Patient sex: F
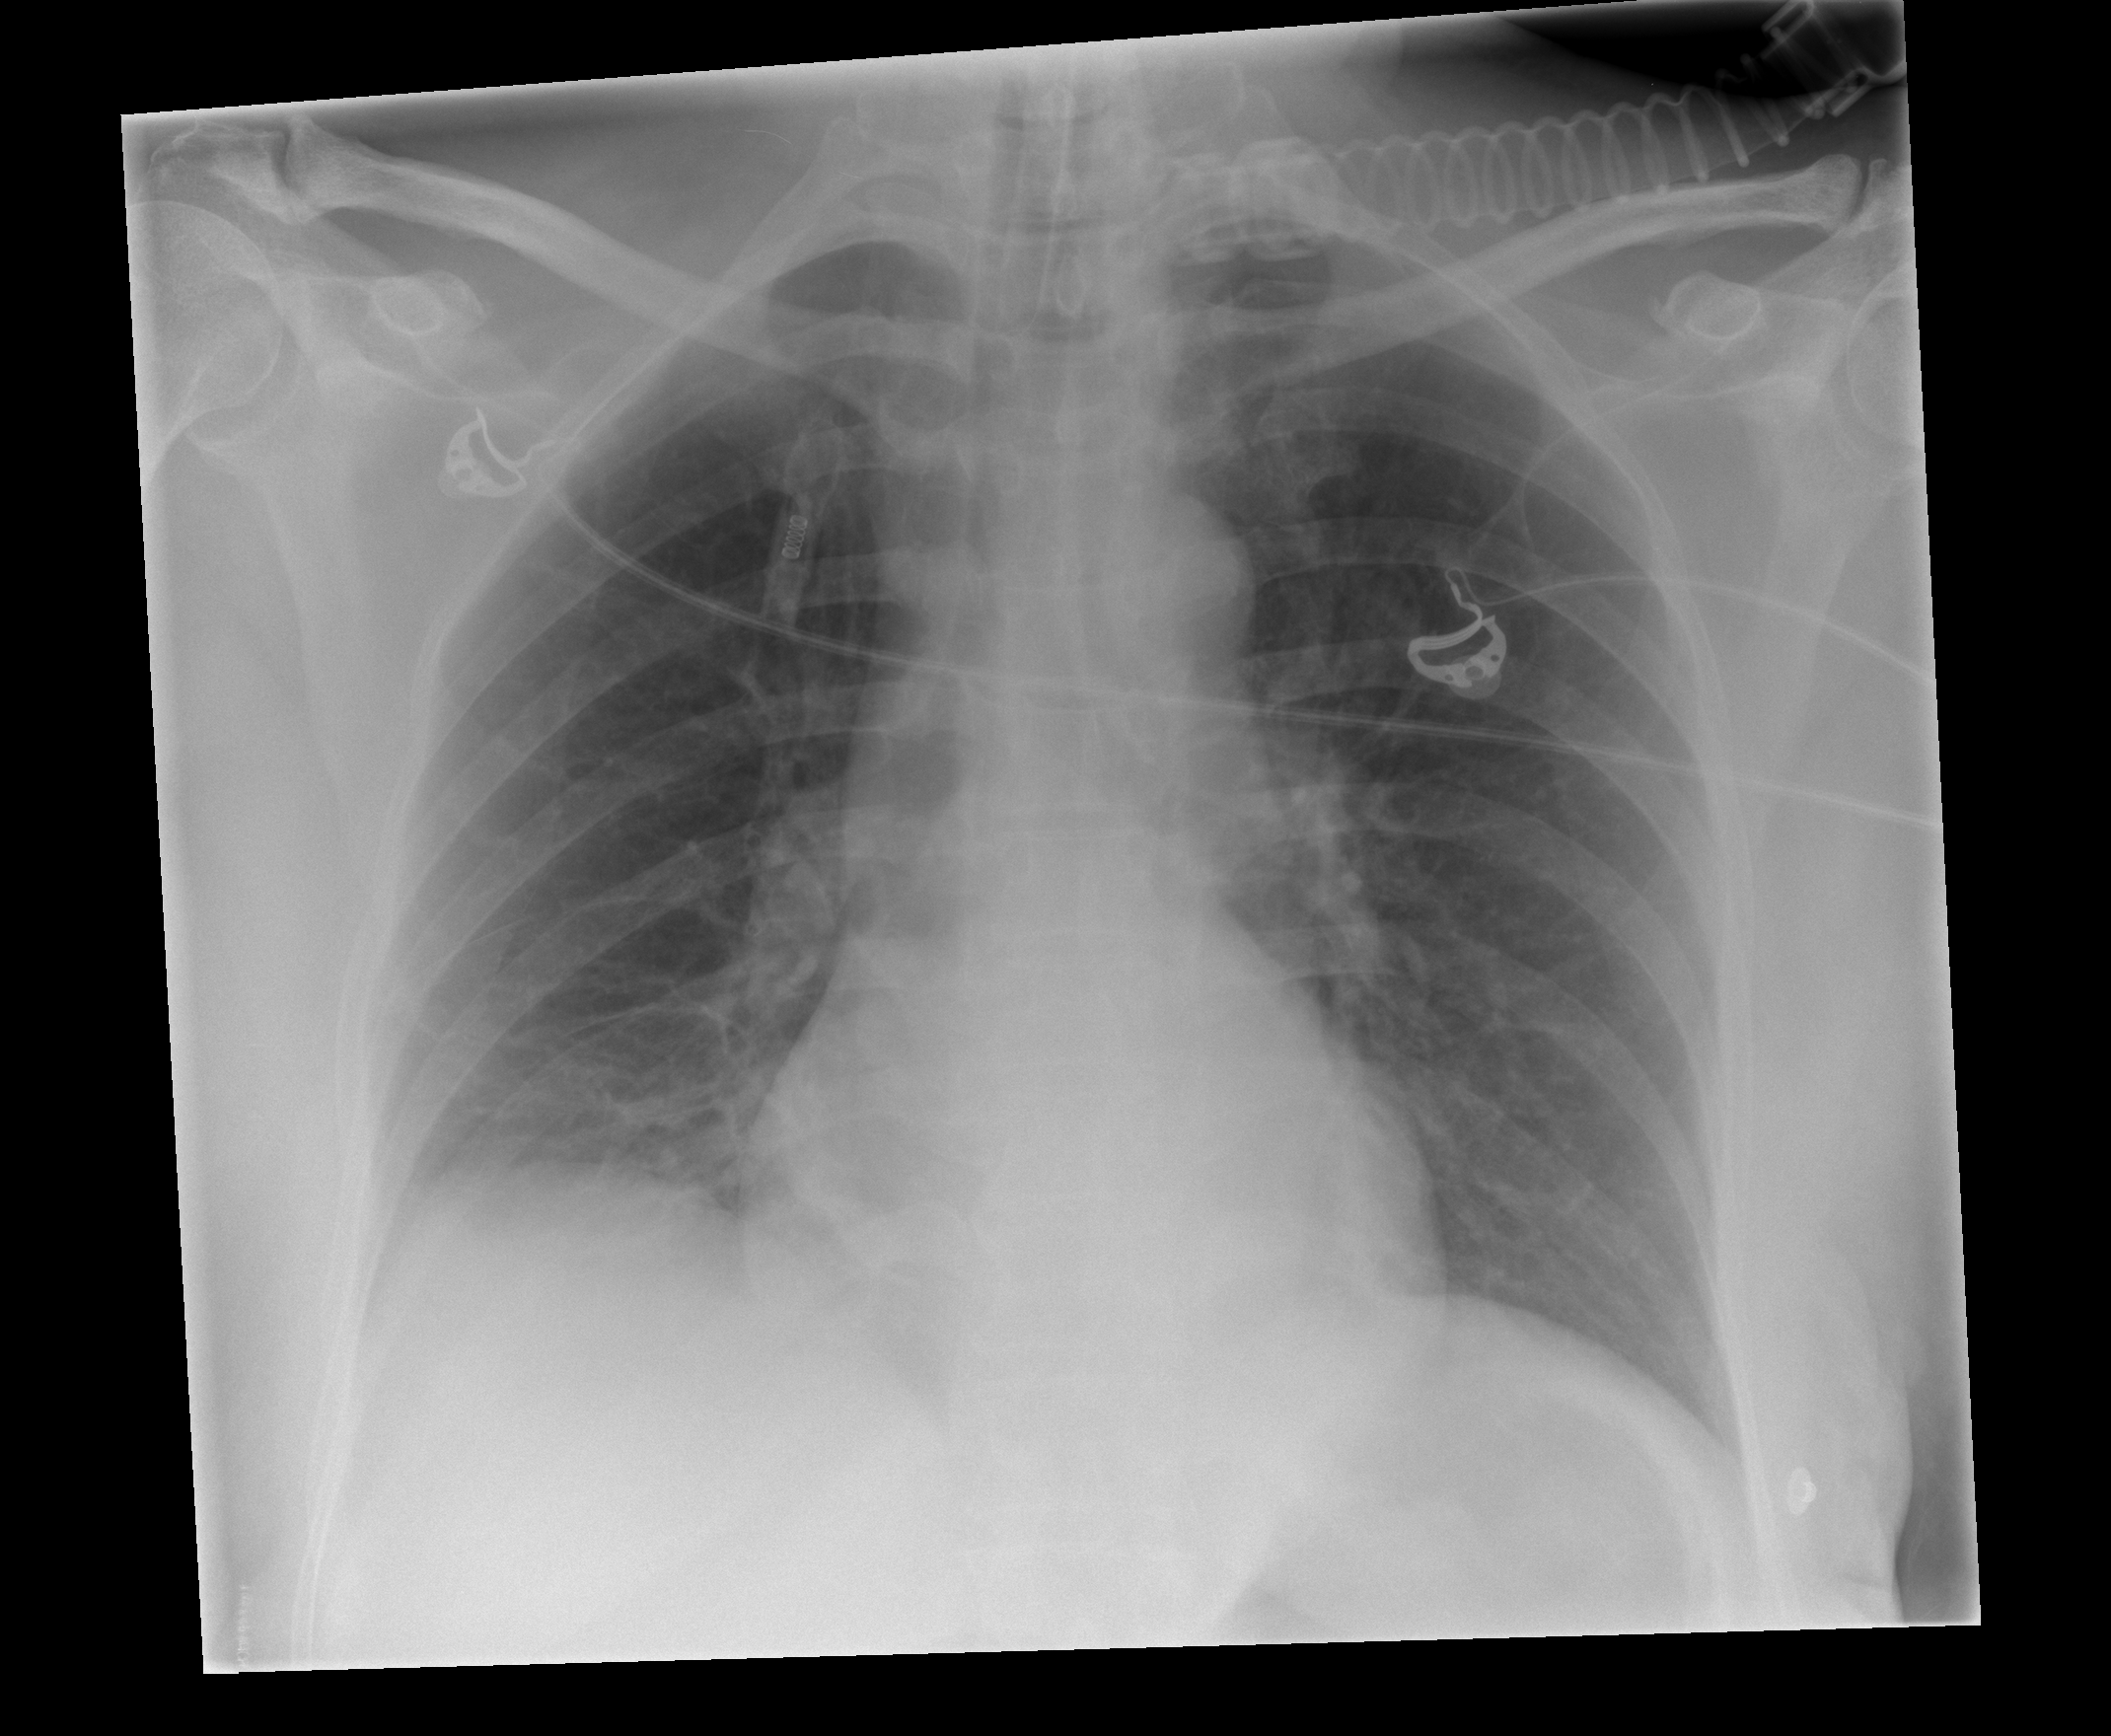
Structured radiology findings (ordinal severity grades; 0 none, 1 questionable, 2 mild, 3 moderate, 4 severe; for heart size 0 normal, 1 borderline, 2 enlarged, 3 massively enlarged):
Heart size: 0
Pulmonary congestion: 0
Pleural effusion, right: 2
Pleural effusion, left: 0
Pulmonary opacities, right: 1
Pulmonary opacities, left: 0
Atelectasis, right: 2
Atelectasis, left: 0